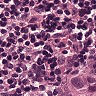
Metastatic tissue present: yes